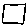
Label: square